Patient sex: M
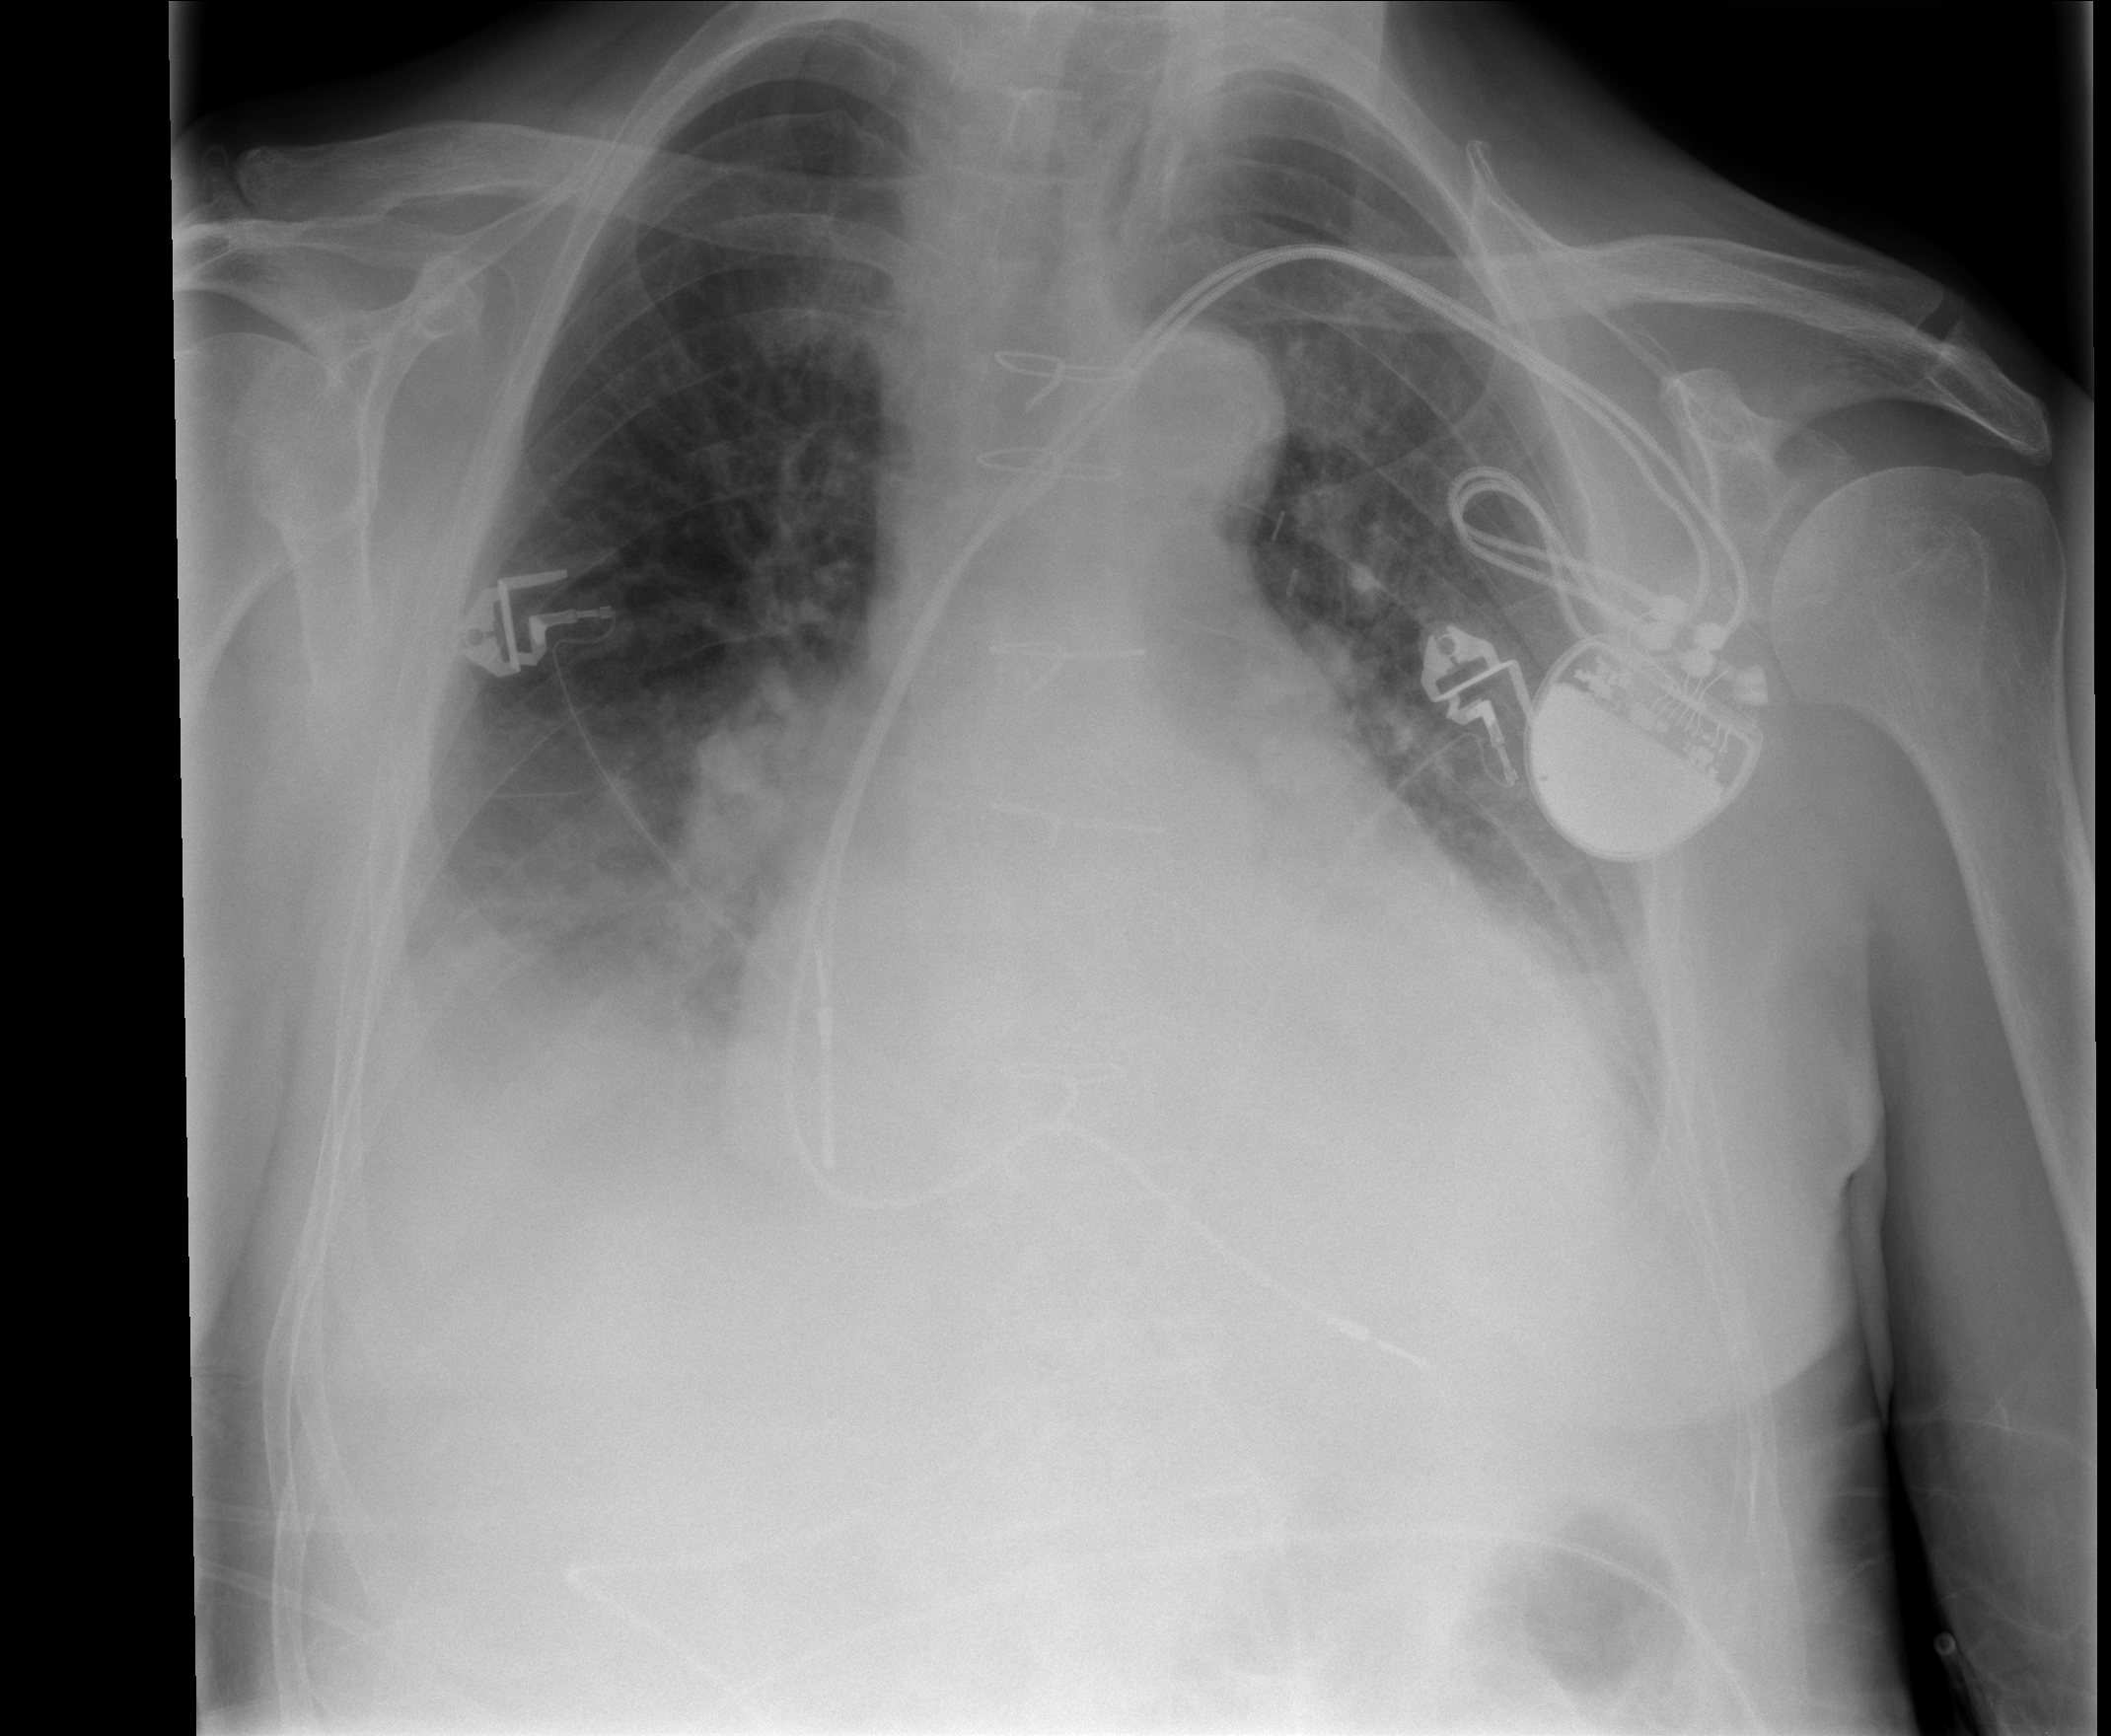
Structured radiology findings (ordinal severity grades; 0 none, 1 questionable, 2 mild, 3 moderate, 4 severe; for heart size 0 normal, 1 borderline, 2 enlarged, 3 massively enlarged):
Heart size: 1
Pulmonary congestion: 1
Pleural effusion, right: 2
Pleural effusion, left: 2
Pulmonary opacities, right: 0
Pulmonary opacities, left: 0
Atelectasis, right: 2
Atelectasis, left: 2